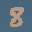
Label: 8